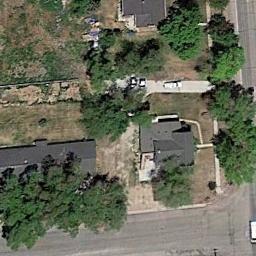
Label: residential